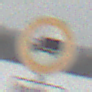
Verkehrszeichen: VerbotFuerKraftfahrzeugeUeberDreiKommaFuenfTonnen
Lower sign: SonstigeFahrzeugePersonengruppenFrei1
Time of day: MorningAfternoon
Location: Outdoor (Nature)
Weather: Overcast
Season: Winter
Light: Natural